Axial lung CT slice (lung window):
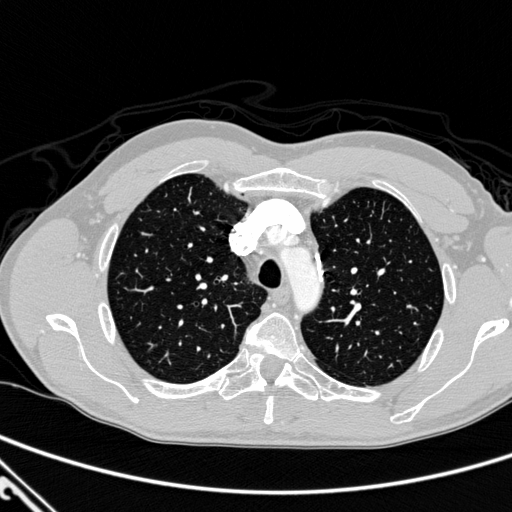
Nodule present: no